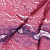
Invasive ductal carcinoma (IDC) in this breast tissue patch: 0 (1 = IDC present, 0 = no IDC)